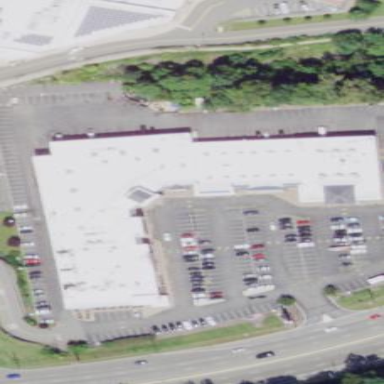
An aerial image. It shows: Retail area.